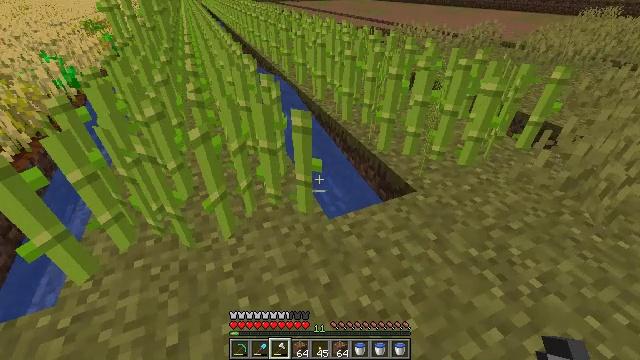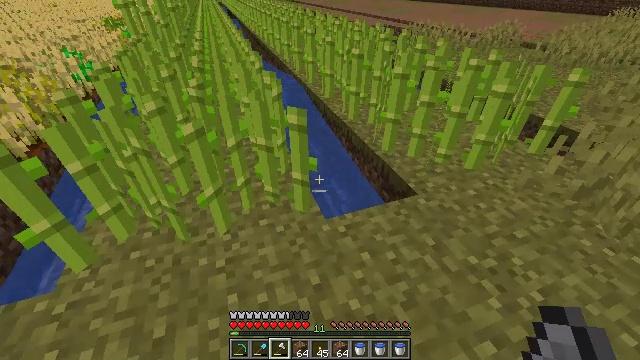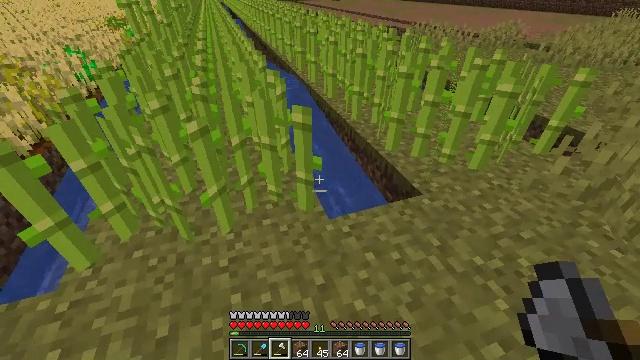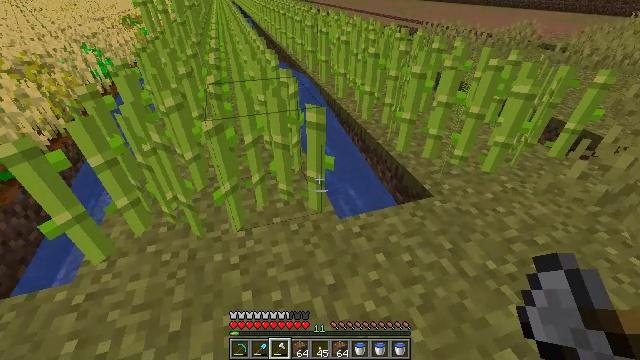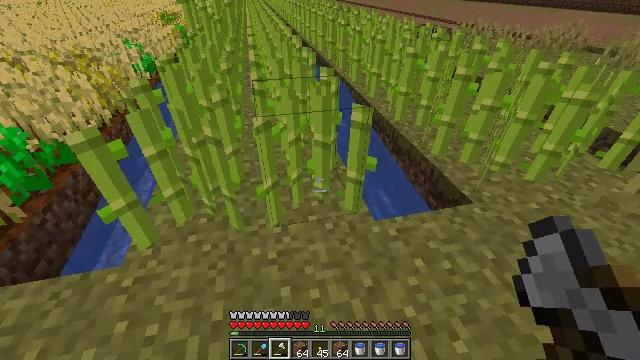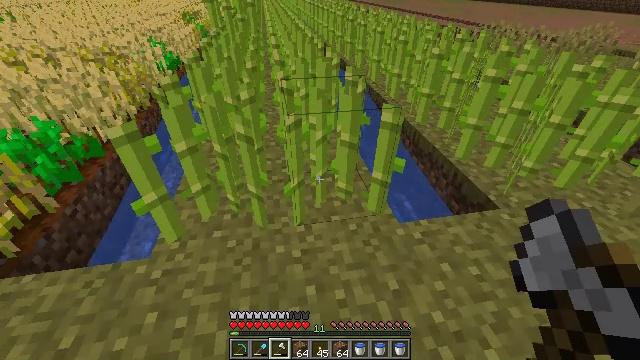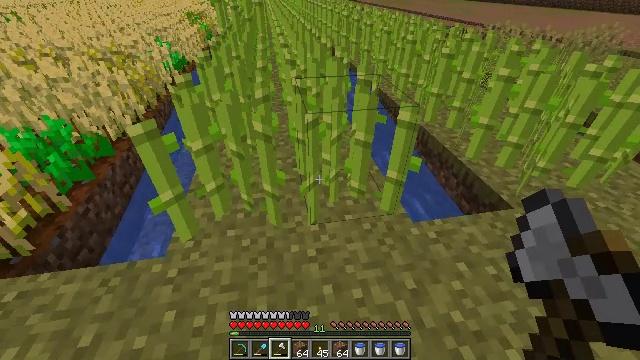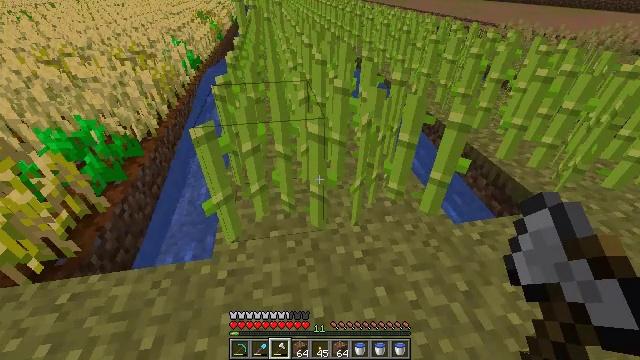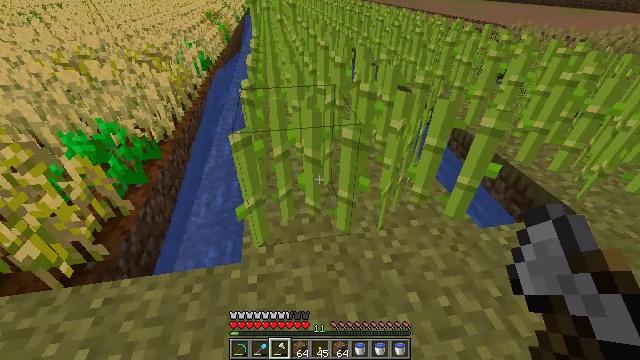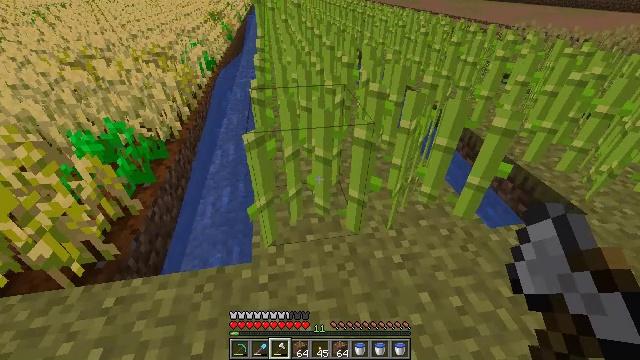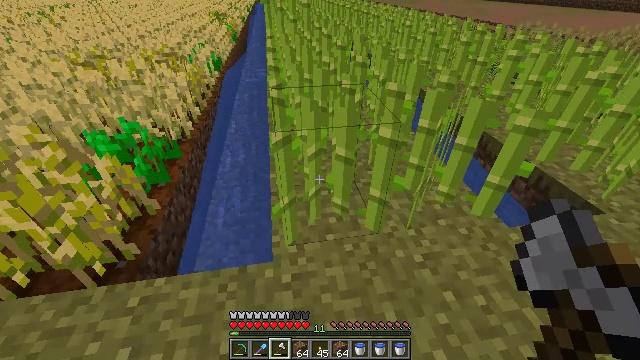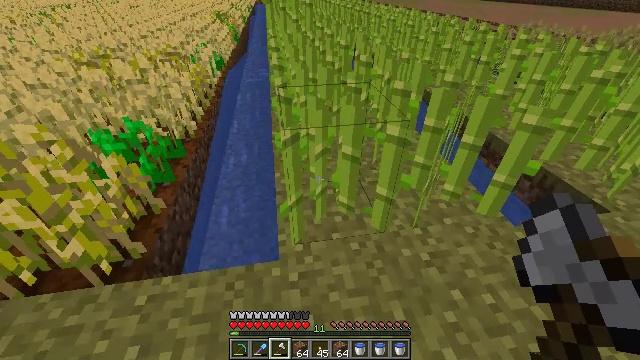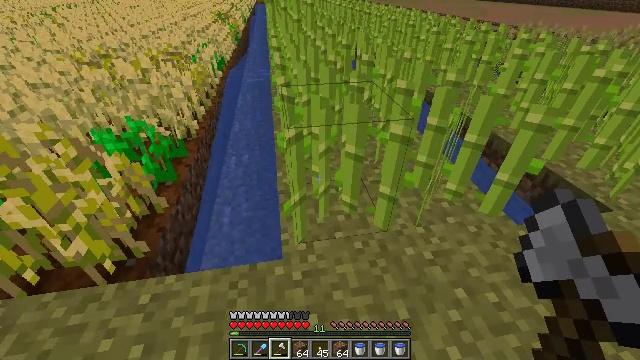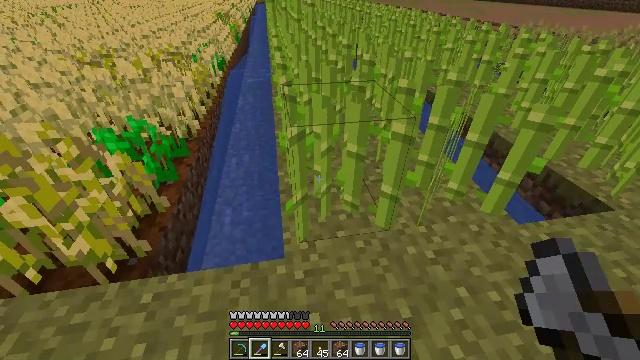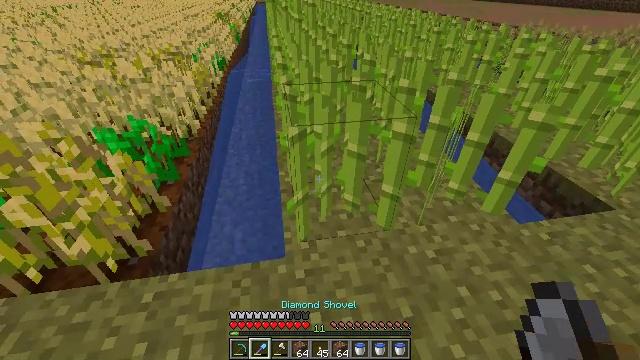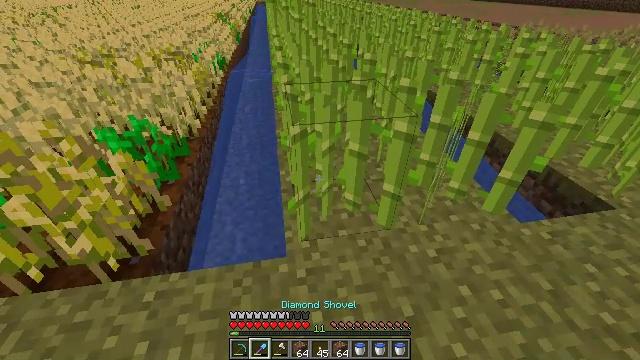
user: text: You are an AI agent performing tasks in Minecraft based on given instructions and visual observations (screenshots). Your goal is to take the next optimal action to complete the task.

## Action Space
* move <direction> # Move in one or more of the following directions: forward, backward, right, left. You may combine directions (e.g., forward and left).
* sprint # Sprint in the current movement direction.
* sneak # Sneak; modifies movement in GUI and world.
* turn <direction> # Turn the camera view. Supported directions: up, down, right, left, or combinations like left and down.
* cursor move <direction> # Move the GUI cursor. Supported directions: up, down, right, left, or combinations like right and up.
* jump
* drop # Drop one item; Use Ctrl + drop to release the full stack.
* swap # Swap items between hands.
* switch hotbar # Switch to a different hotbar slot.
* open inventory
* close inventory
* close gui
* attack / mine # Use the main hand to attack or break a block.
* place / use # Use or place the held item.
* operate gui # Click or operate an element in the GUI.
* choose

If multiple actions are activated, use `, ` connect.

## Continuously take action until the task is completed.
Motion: motion action
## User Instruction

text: Mine the acacia fence.
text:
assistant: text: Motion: turn left
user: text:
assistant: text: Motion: move left
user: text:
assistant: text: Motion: move left, turn left
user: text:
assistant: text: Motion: move left, turn left
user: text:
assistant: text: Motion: move left, turn left
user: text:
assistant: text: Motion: move left
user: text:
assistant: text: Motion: move left
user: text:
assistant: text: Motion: move left
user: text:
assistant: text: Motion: no_op
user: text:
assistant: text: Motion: no_op
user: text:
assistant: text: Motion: no_op
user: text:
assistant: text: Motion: no_op
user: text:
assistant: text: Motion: switch to hotbar 2
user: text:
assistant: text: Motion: switch to hotbar 2
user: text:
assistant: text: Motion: switch to hotbar 2
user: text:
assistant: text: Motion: no_op
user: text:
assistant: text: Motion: no_op
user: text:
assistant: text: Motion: no_op
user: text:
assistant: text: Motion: turn left and down
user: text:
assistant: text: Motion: turn left and down
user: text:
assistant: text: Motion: move back, turn left and down
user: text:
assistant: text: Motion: move back, turn left and down
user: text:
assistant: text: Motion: move back, turn left
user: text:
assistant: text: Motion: move back
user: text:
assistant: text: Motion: move back
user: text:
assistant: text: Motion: move back
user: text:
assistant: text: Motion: no_op
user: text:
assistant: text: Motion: no_op
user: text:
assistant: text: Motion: no_op
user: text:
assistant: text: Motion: no_op